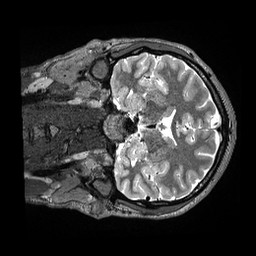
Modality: T2w
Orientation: coronal
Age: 22
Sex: male
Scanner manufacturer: siemens
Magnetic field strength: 3 T
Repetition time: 3.2 s
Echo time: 0.564 s